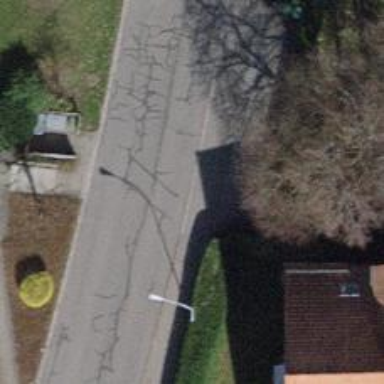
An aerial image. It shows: Kerb serving as barrier.